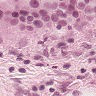
Metastatic tissue present: yes